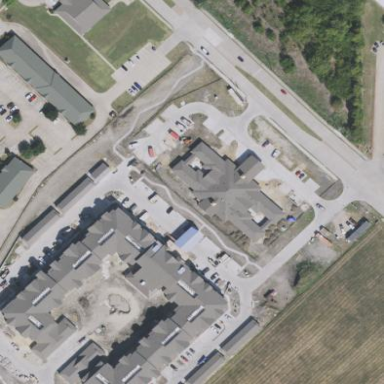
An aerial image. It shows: Nursing home.